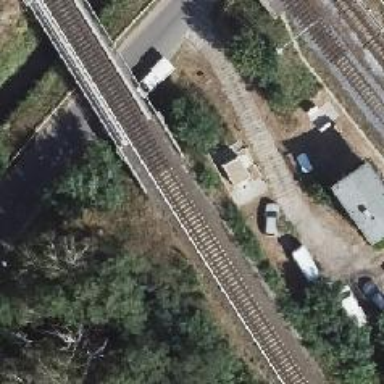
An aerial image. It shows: Bridge for light rail electrified railway.